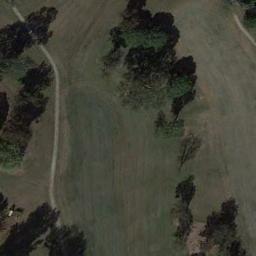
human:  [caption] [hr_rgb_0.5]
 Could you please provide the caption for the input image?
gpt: There are four rows of red houses and two lakes .

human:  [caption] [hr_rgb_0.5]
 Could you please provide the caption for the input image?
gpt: The golf course has some fairways and roads and some barrier trees are on both sides of the fairways .

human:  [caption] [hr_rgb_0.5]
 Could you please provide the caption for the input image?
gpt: A lot of trees are near the golf course .

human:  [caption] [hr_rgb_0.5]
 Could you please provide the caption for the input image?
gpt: There are a few bunkers and a few paths on the large green lawn on the golf course and many trees .

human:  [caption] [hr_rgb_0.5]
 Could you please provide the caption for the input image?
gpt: There are some green trees on the golf course .